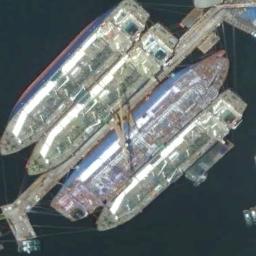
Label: ship